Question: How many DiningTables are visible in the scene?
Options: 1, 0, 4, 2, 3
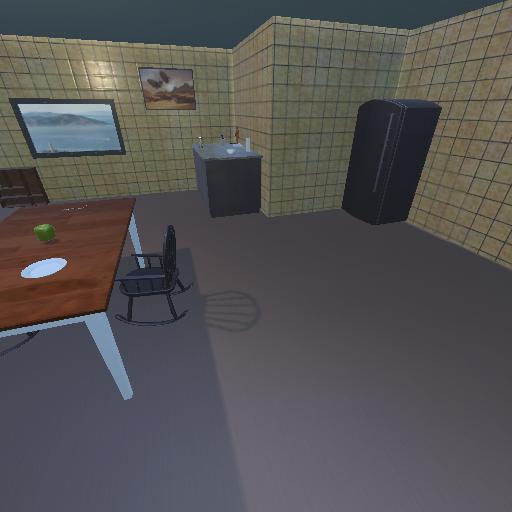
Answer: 1